Field crop: maize
Growth stage: 2
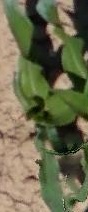
Species: maize